Field crop: maize
Growth stage: 2
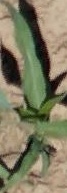
Species: maize